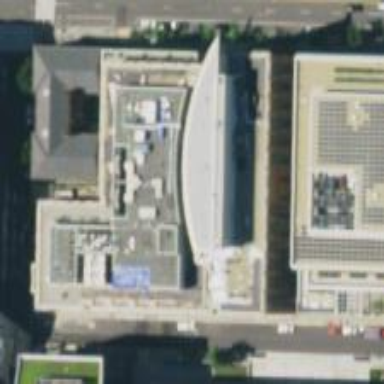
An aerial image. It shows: Government building.